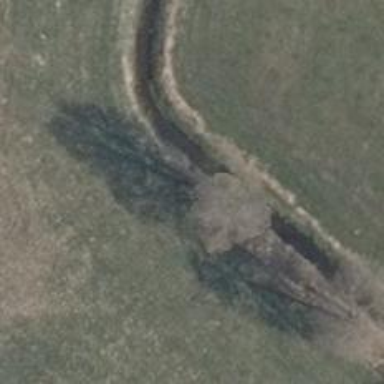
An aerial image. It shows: Row of trees in natural setting.